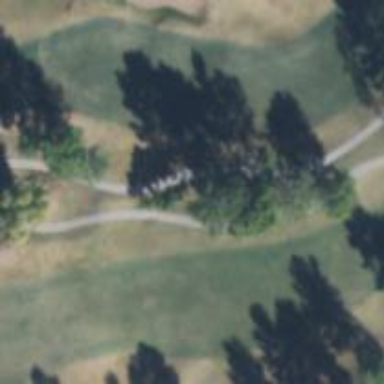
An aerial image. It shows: Service road used as golf cart path.